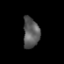
Tissue: prostate
Cell type: T cells
Senescence score: 0.2881
Nuclear area (px): 489
Mean DAPI intensity: 89.769